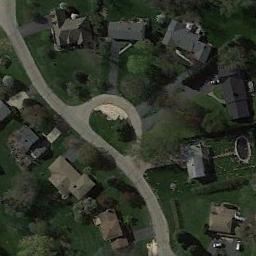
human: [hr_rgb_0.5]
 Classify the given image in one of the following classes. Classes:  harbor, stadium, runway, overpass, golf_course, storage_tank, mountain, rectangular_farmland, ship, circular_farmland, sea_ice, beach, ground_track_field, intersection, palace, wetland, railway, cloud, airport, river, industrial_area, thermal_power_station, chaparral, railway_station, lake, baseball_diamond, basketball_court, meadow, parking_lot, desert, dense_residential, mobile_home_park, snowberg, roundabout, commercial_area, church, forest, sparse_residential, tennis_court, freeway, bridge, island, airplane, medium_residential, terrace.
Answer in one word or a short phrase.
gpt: medium_residential